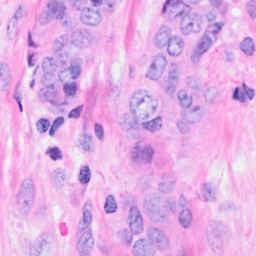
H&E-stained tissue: Breast